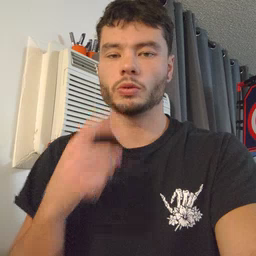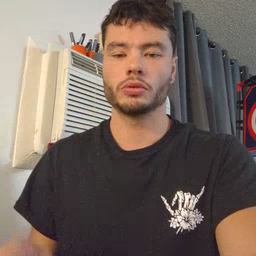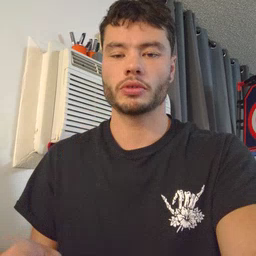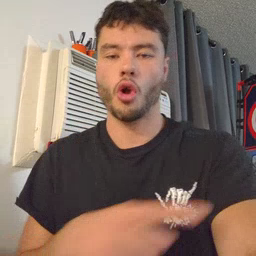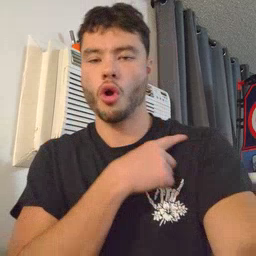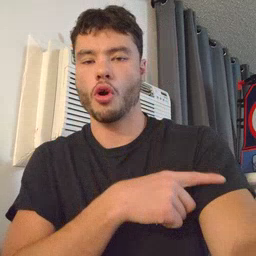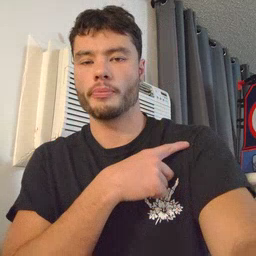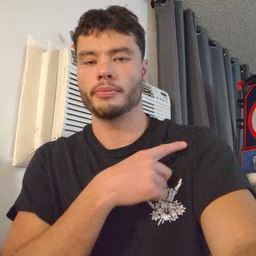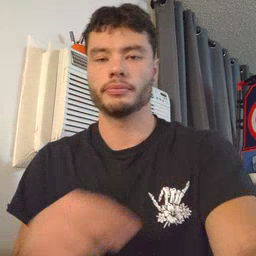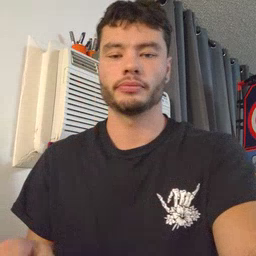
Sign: arm